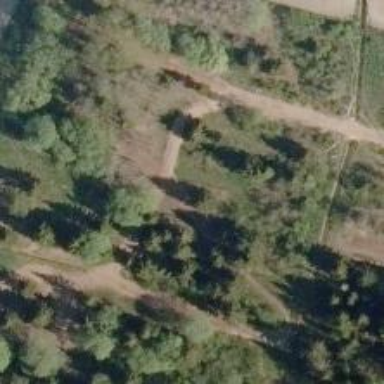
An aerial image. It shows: Path leading to disc golf hole.